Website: crate-barrel
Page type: review-order
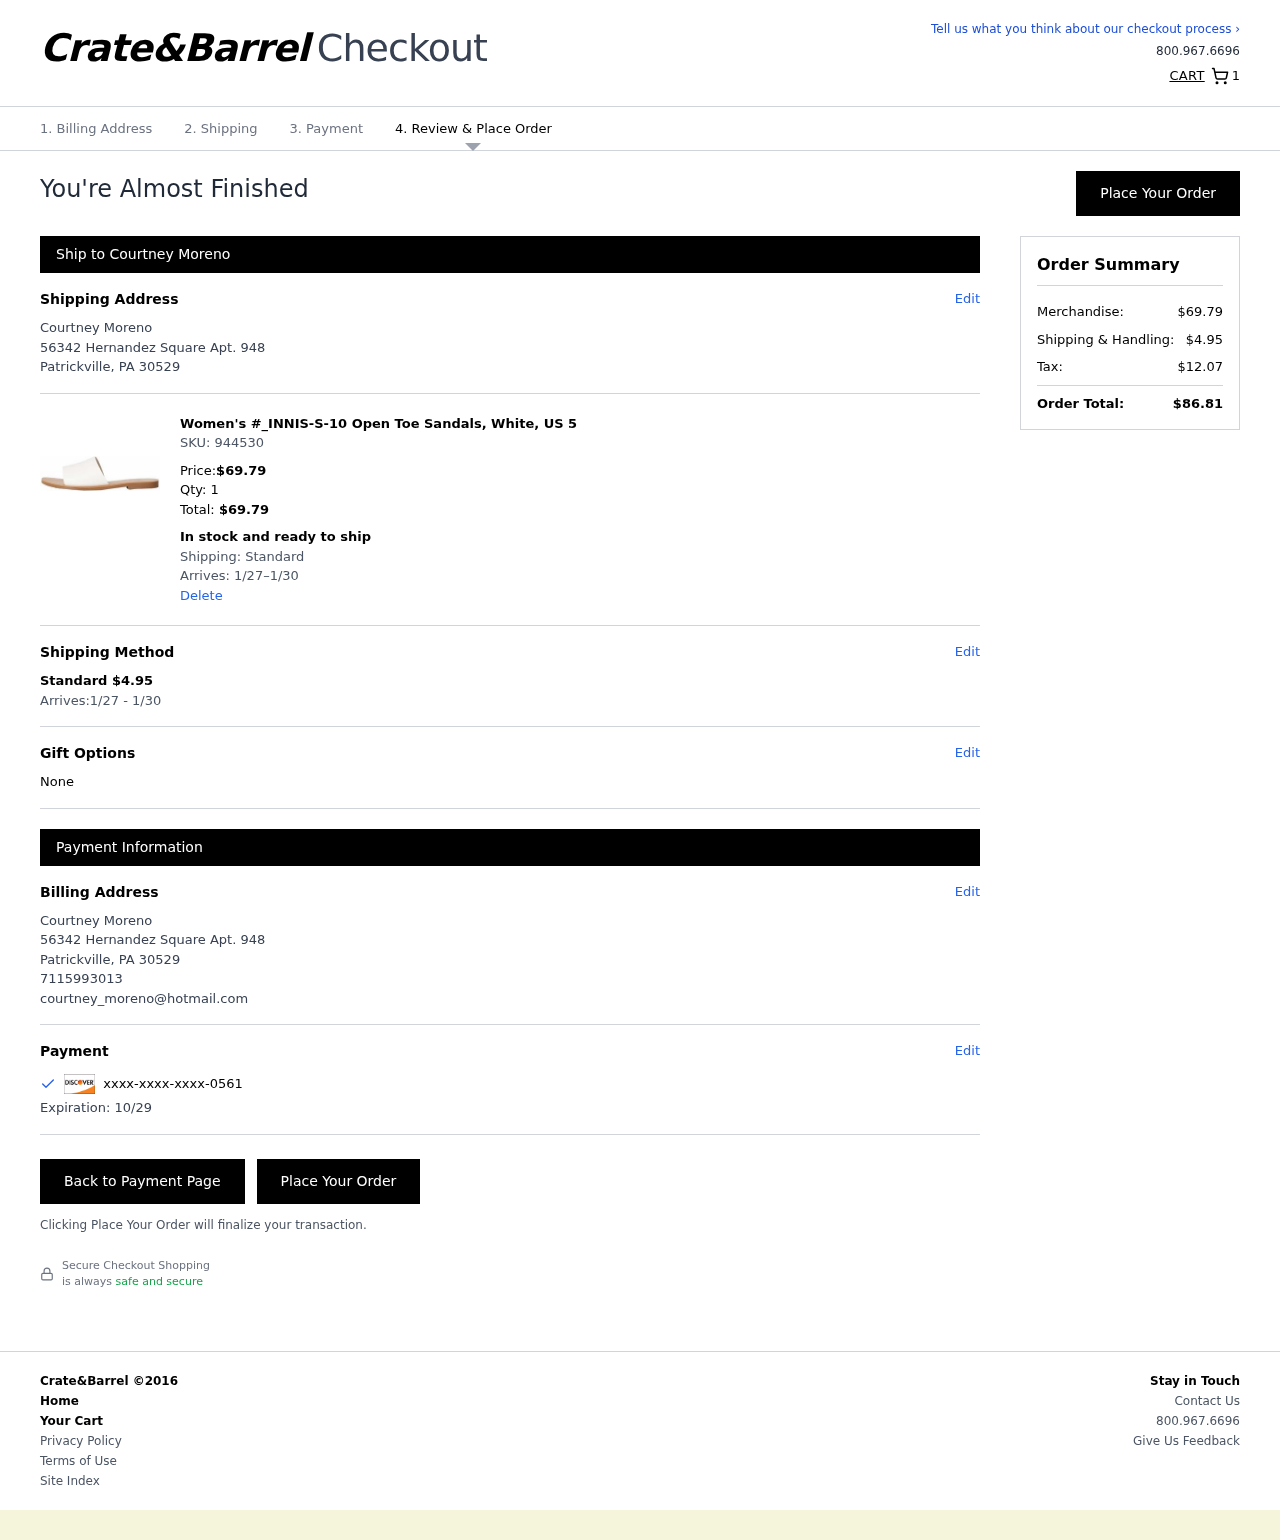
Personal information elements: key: PII_CARD_EXPIRY
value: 10/29
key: PII_CARD_LAST4
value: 0561
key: PII_EMAIL
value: courtney_moreno@hotmail.com
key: PII_FULLNAME
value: Courtney Moreno
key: PII_PHONE
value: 7115993013
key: PII_FIRSTNAME
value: Courtney
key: PII_LASTNAME
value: Moreno
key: PII_FULLNAME2
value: Courtney Moreno
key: PII_FULLNAME3
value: Courtney Moreno
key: PII_FIRSTNAME2
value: Courtney
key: PII_FIRSTNAME3
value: Courtney
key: PII_LASTNAME2
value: Moreno
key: PII_LASTNAME3
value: Moreno
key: PII_FIRSTNAME_DERIVED
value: Courtney
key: PII_LASTNAME_DERIVED
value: Moreno
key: PII_FULLNAME_DERIVED
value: Courtney Moreno
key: PII_NAME_FULL_DERIVED
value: Courtney Moreno
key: PII_STREET
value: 56342 Hernandez Square Apt. 948
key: PII_CITY
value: Patrickville
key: PII_STATE_ABBR
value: PA
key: PII_POSTCODE
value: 30529
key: PII_POSTCODE_FULL
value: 30529
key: PII_POSTCODE_NUMERIC
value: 30529
Product elements: key: PRODUCT1_NAME
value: Women's #_INNIS-S-10 Open Toe Sandals, White, US 5
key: PRODUCT1_PRICE
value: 69.79
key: PRODUCT1_QUANTITY
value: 1
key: PRODUCT1_TOTAL
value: $69.79
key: PRODUCT_SKU_ID
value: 944530
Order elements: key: ORDER_NUM_ITEMS
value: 1
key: ORDER_DELIVERY_RANGE
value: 1/27–1/30
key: ORDER_SHIPPING_COST2
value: $4.95
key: ORDER_DELIVERY_RANGE2
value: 1/27 - 1/30
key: ORDER_SUBTOTAL
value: $69.79
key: ORDER_SHIPPING_COST3
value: $4.95
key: ORDER_TAX
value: $12.07
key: ORDER_TOTAL
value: $86.81